Here is the envelope spectrum of one vibration snapshot from a rolling-element bearing, with each characteristic fault-frequency family marked on the frequency axis. Determine the bearing's health state. Answer with exactly one of: normal, inner_race, outer_race, ball.
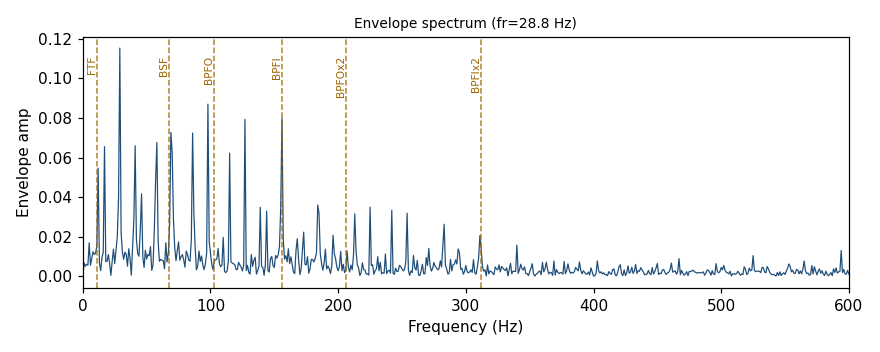
Answer: inner_race